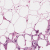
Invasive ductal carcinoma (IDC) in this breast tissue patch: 0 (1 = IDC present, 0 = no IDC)